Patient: sex F, age 68
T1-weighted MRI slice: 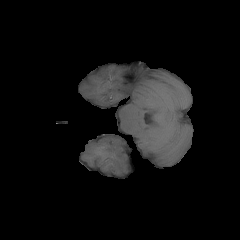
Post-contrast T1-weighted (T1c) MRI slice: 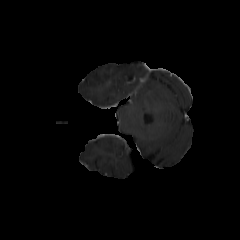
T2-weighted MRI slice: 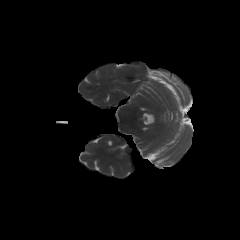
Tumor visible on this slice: no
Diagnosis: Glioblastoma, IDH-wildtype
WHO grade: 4